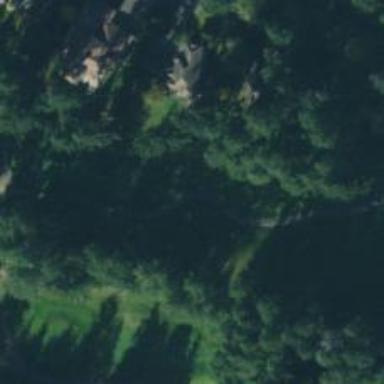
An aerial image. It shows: View of golf hole.